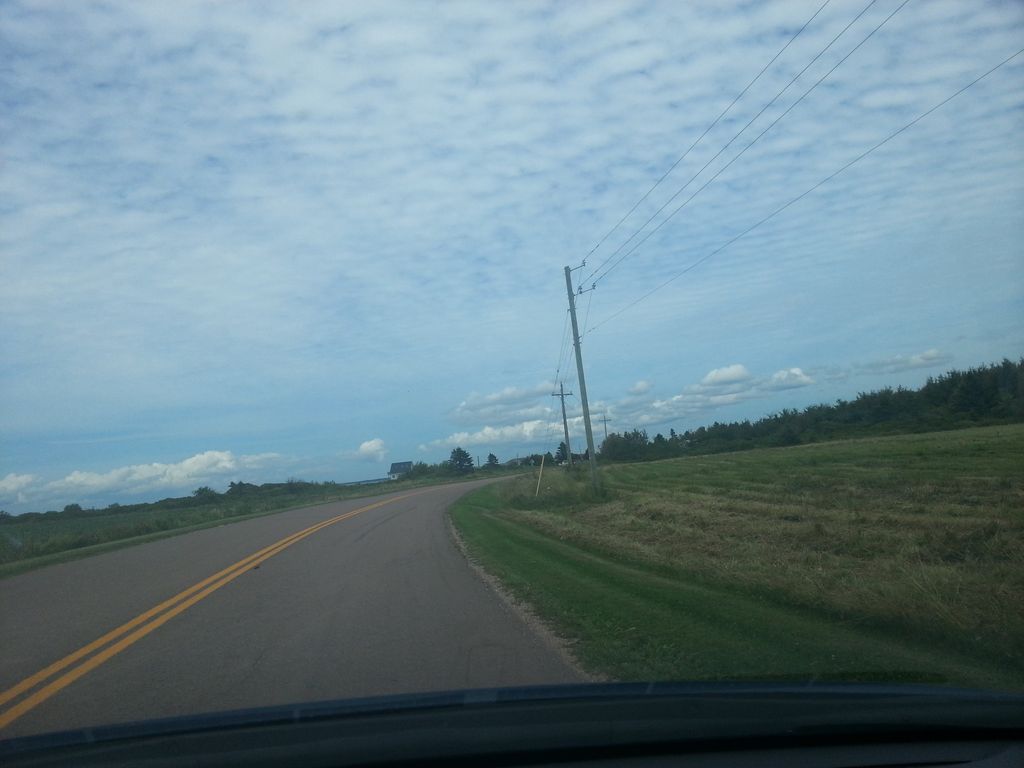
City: charlottetown